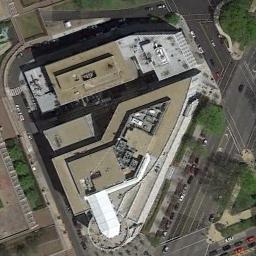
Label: commercial_area